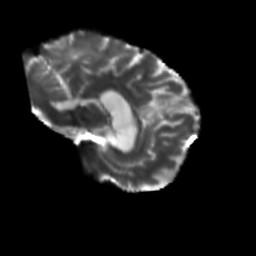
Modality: T2w
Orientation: sagittal
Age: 48
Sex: male
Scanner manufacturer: siemens
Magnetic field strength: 3 T
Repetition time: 5.47 s
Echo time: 0.0854 s